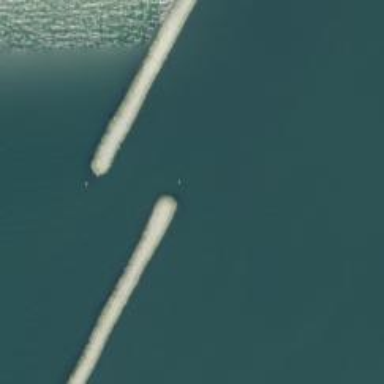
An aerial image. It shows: Breakwater structure.